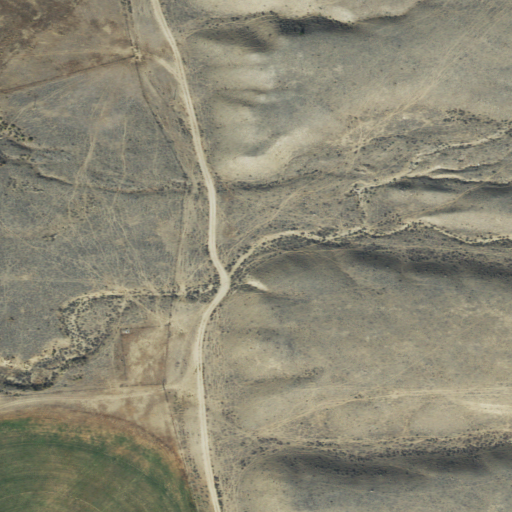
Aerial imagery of valley in Montana named Devils Dancehall containing grassland, open development, shrub, cultivated crops, pasture, and low intensity development